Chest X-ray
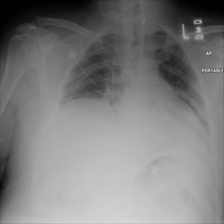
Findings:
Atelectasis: negative
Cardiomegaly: negative
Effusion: negative
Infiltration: negative
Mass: negative
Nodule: negative
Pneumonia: negative
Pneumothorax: negative
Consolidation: negative
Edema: negative
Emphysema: negative
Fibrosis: negative
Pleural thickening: negative
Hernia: negative